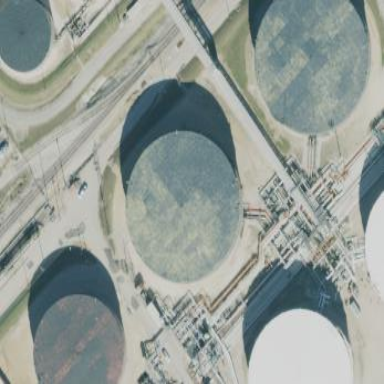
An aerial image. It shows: Storage tank building.